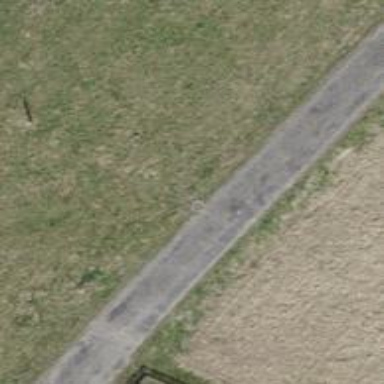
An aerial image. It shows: Culvert tunnel under ditch.